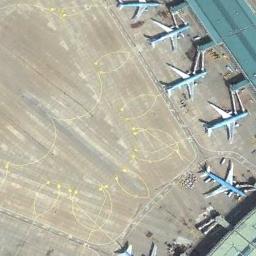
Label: airplane